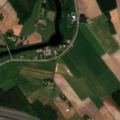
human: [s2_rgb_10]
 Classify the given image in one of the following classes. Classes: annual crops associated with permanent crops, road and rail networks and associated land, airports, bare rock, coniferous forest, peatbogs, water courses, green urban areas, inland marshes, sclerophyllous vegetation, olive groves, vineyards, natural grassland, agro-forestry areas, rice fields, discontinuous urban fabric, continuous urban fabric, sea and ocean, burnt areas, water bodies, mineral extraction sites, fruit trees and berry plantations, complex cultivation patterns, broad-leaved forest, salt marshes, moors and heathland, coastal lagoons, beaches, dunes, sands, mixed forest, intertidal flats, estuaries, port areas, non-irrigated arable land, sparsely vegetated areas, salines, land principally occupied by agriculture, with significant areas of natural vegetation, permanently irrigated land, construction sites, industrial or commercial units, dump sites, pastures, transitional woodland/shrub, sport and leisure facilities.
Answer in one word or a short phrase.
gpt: industrial or commercial units, non-irrigated arable land, land principally occupied by agriculture, with significant areas of natural vegetation, mixed forest, transitional woodland/shrub